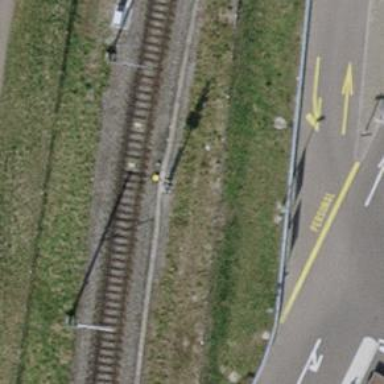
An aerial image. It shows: Railway signal.